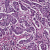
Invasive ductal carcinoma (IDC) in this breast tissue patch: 1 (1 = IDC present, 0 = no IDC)